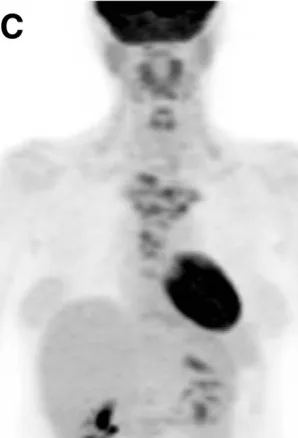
B; Positron Emission Tomography - Computed Tomography (PET-CT) fusion images demonstrating multiple areas of abnormal hypermetabolism with diffuse uptake throughout the entire manubrium sternum with expansion of the manubrium and intense activity at the manubrial sternal junction.
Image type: radiology (pet)